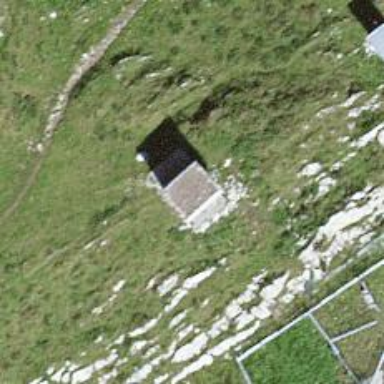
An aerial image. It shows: Toilets are available here.